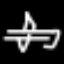
Label: airplane